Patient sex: M
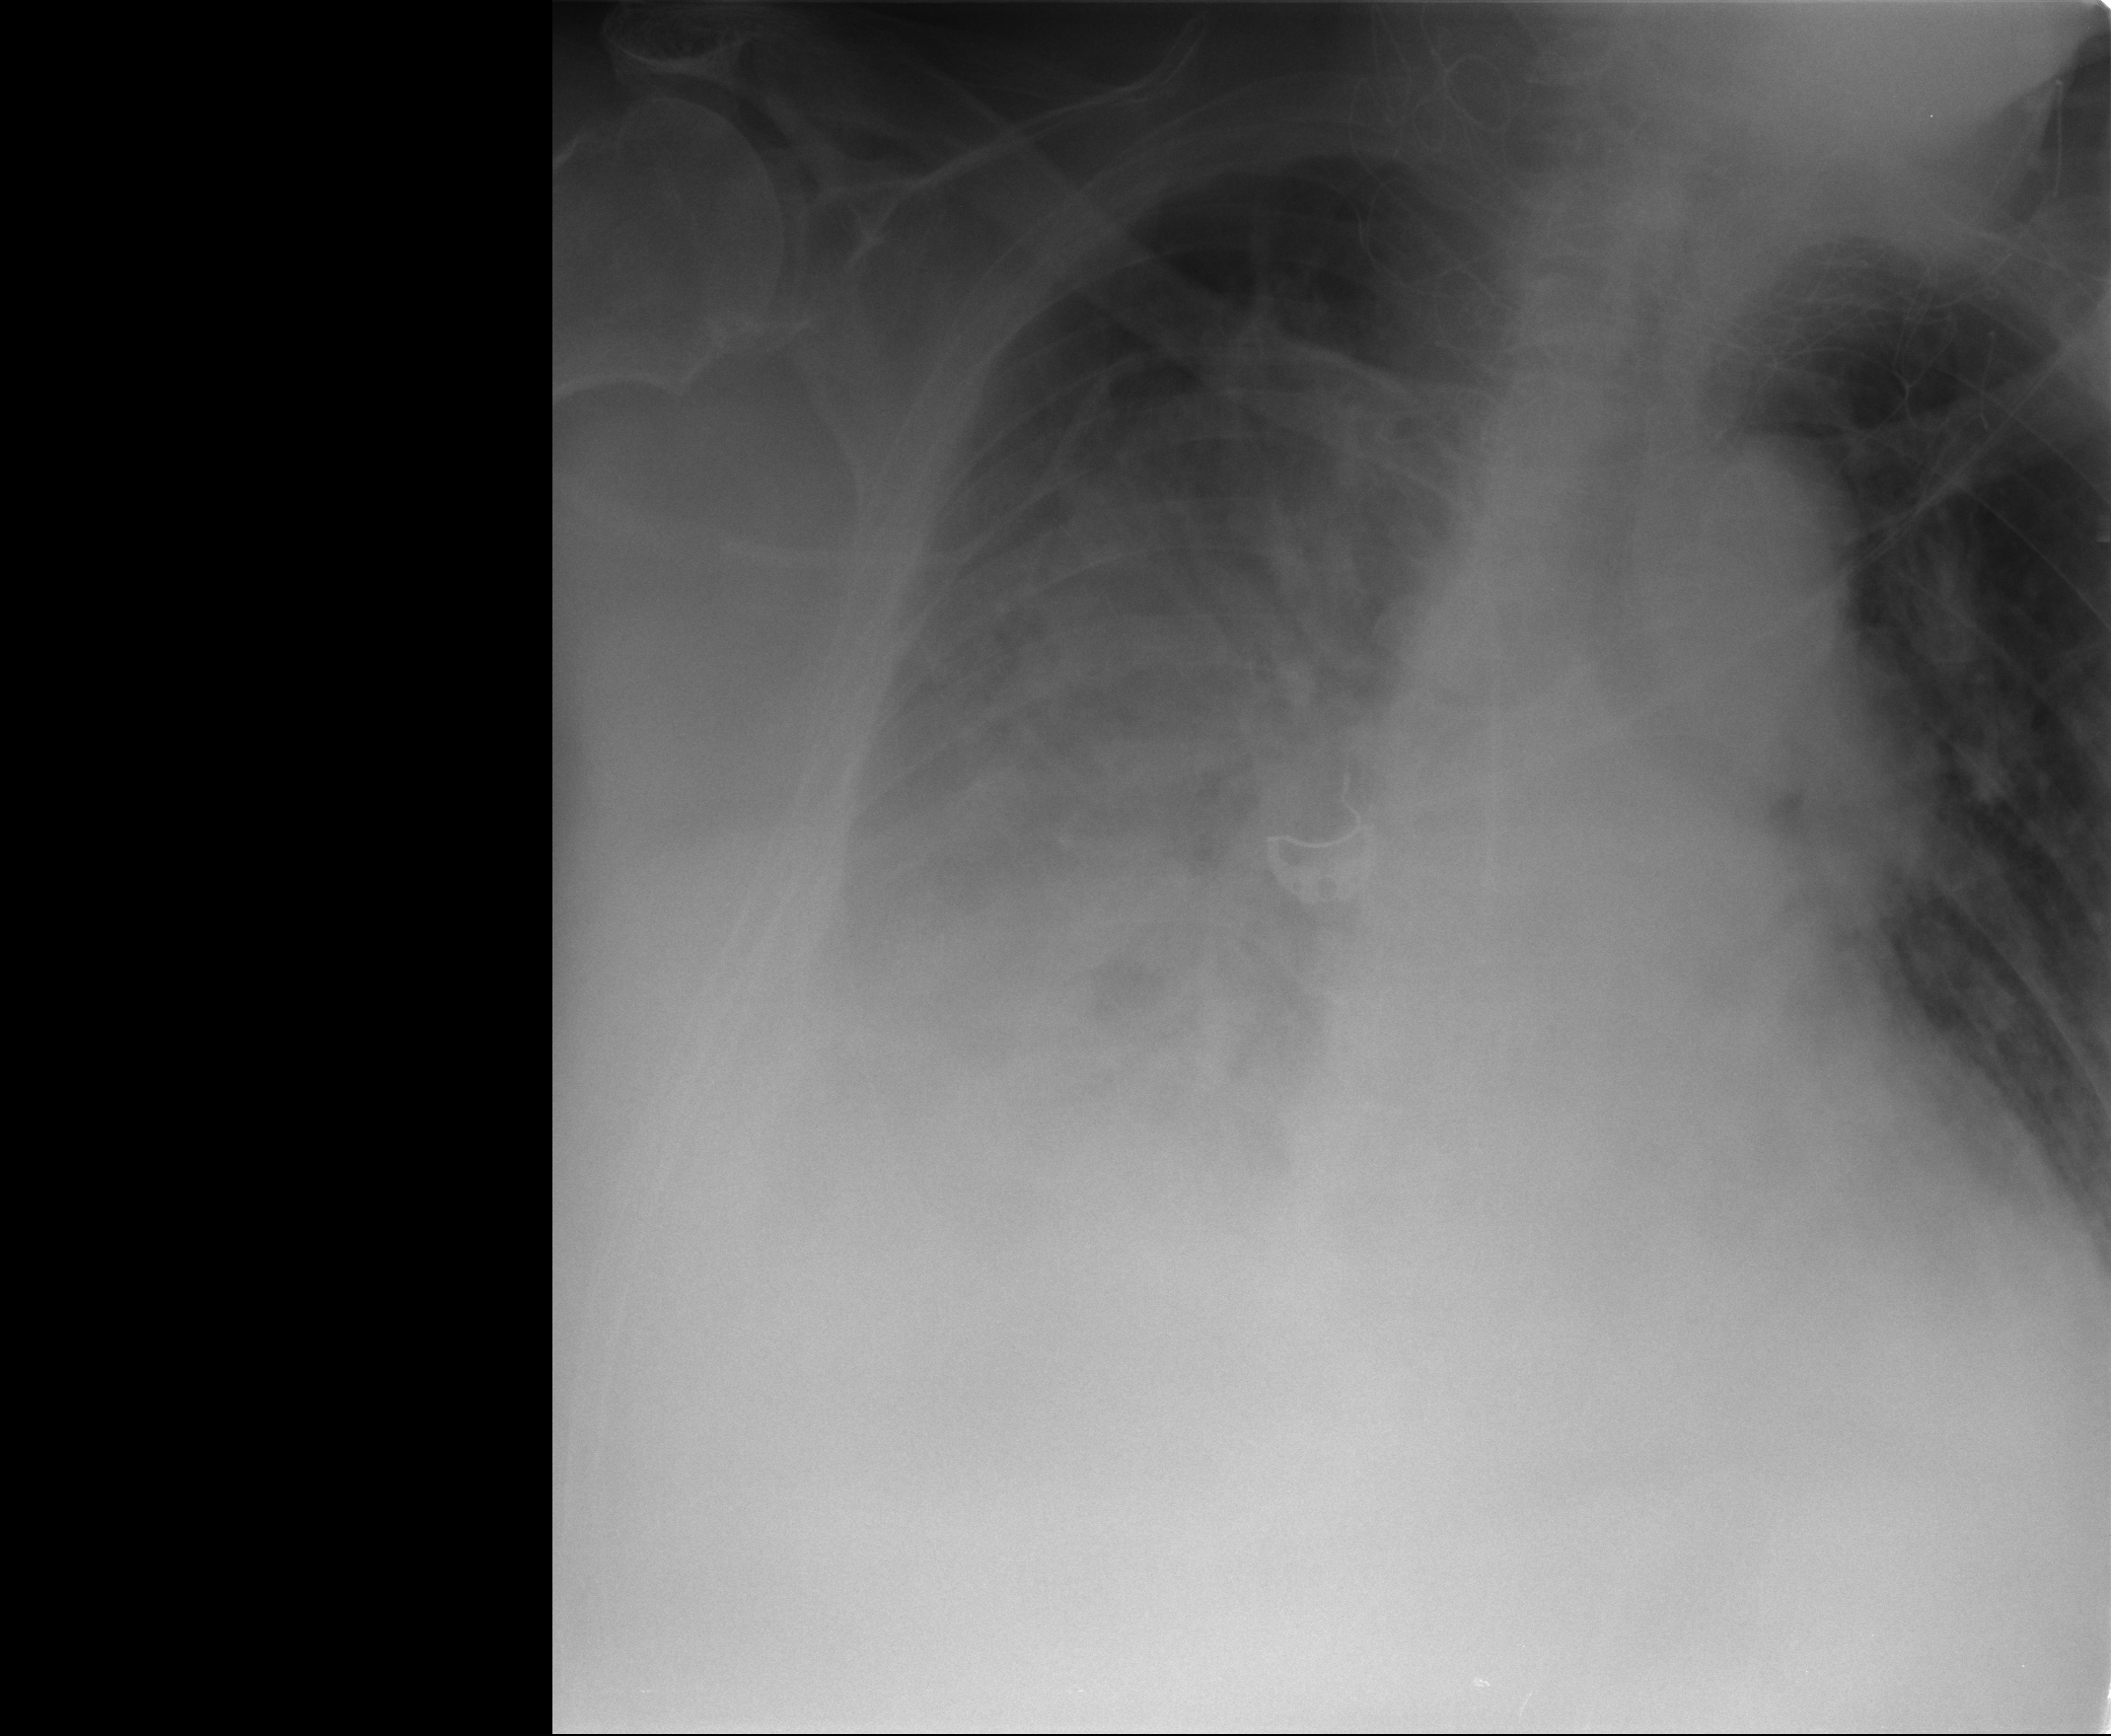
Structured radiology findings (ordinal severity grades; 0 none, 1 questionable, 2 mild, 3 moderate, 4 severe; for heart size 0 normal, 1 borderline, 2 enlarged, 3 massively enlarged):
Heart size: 2
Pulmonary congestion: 2
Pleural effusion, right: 3
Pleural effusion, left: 2
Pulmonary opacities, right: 2
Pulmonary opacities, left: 0
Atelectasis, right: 2
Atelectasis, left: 2